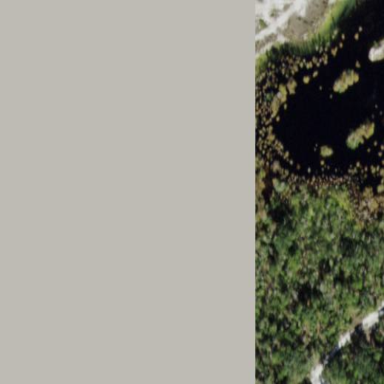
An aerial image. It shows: Swampy wetland area.